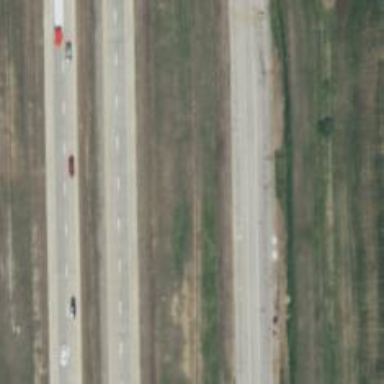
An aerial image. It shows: Rest area on the road.